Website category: university
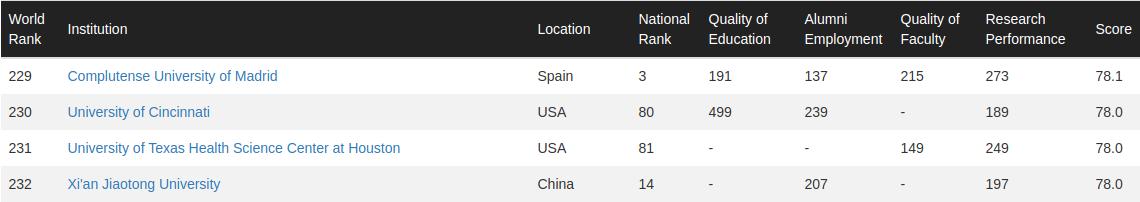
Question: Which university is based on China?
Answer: Xi'an Jiaotong University

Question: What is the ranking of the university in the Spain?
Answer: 229

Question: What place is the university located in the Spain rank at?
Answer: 229

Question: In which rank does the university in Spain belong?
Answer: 229

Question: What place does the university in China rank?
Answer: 232

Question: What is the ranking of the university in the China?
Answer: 232

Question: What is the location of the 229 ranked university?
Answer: Spain

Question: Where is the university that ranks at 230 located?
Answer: USA

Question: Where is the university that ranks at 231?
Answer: USA

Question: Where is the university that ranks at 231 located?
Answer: USA

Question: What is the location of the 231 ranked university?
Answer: USA

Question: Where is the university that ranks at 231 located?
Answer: USA

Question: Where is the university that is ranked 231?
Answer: USA

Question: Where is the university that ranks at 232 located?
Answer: China

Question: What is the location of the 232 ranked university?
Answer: China

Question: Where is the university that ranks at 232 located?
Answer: China

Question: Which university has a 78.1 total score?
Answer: Complutense University of Madrid